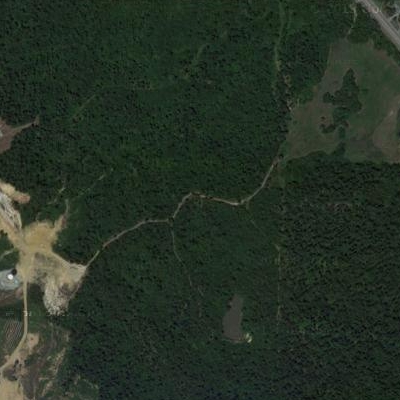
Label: Forest